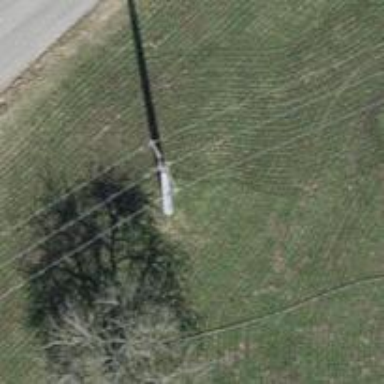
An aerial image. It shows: Concrete power pole.